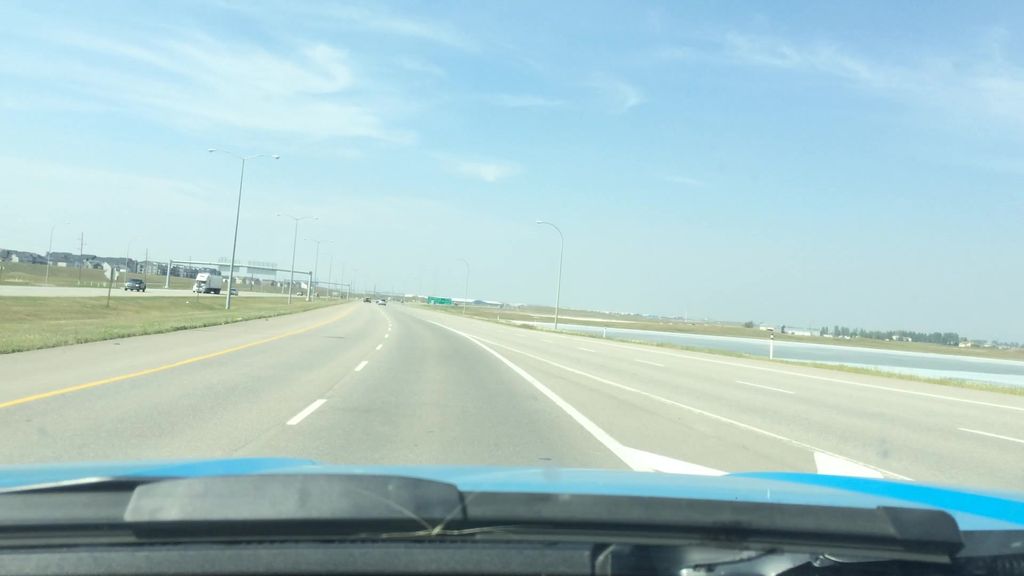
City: calgary